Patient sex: M
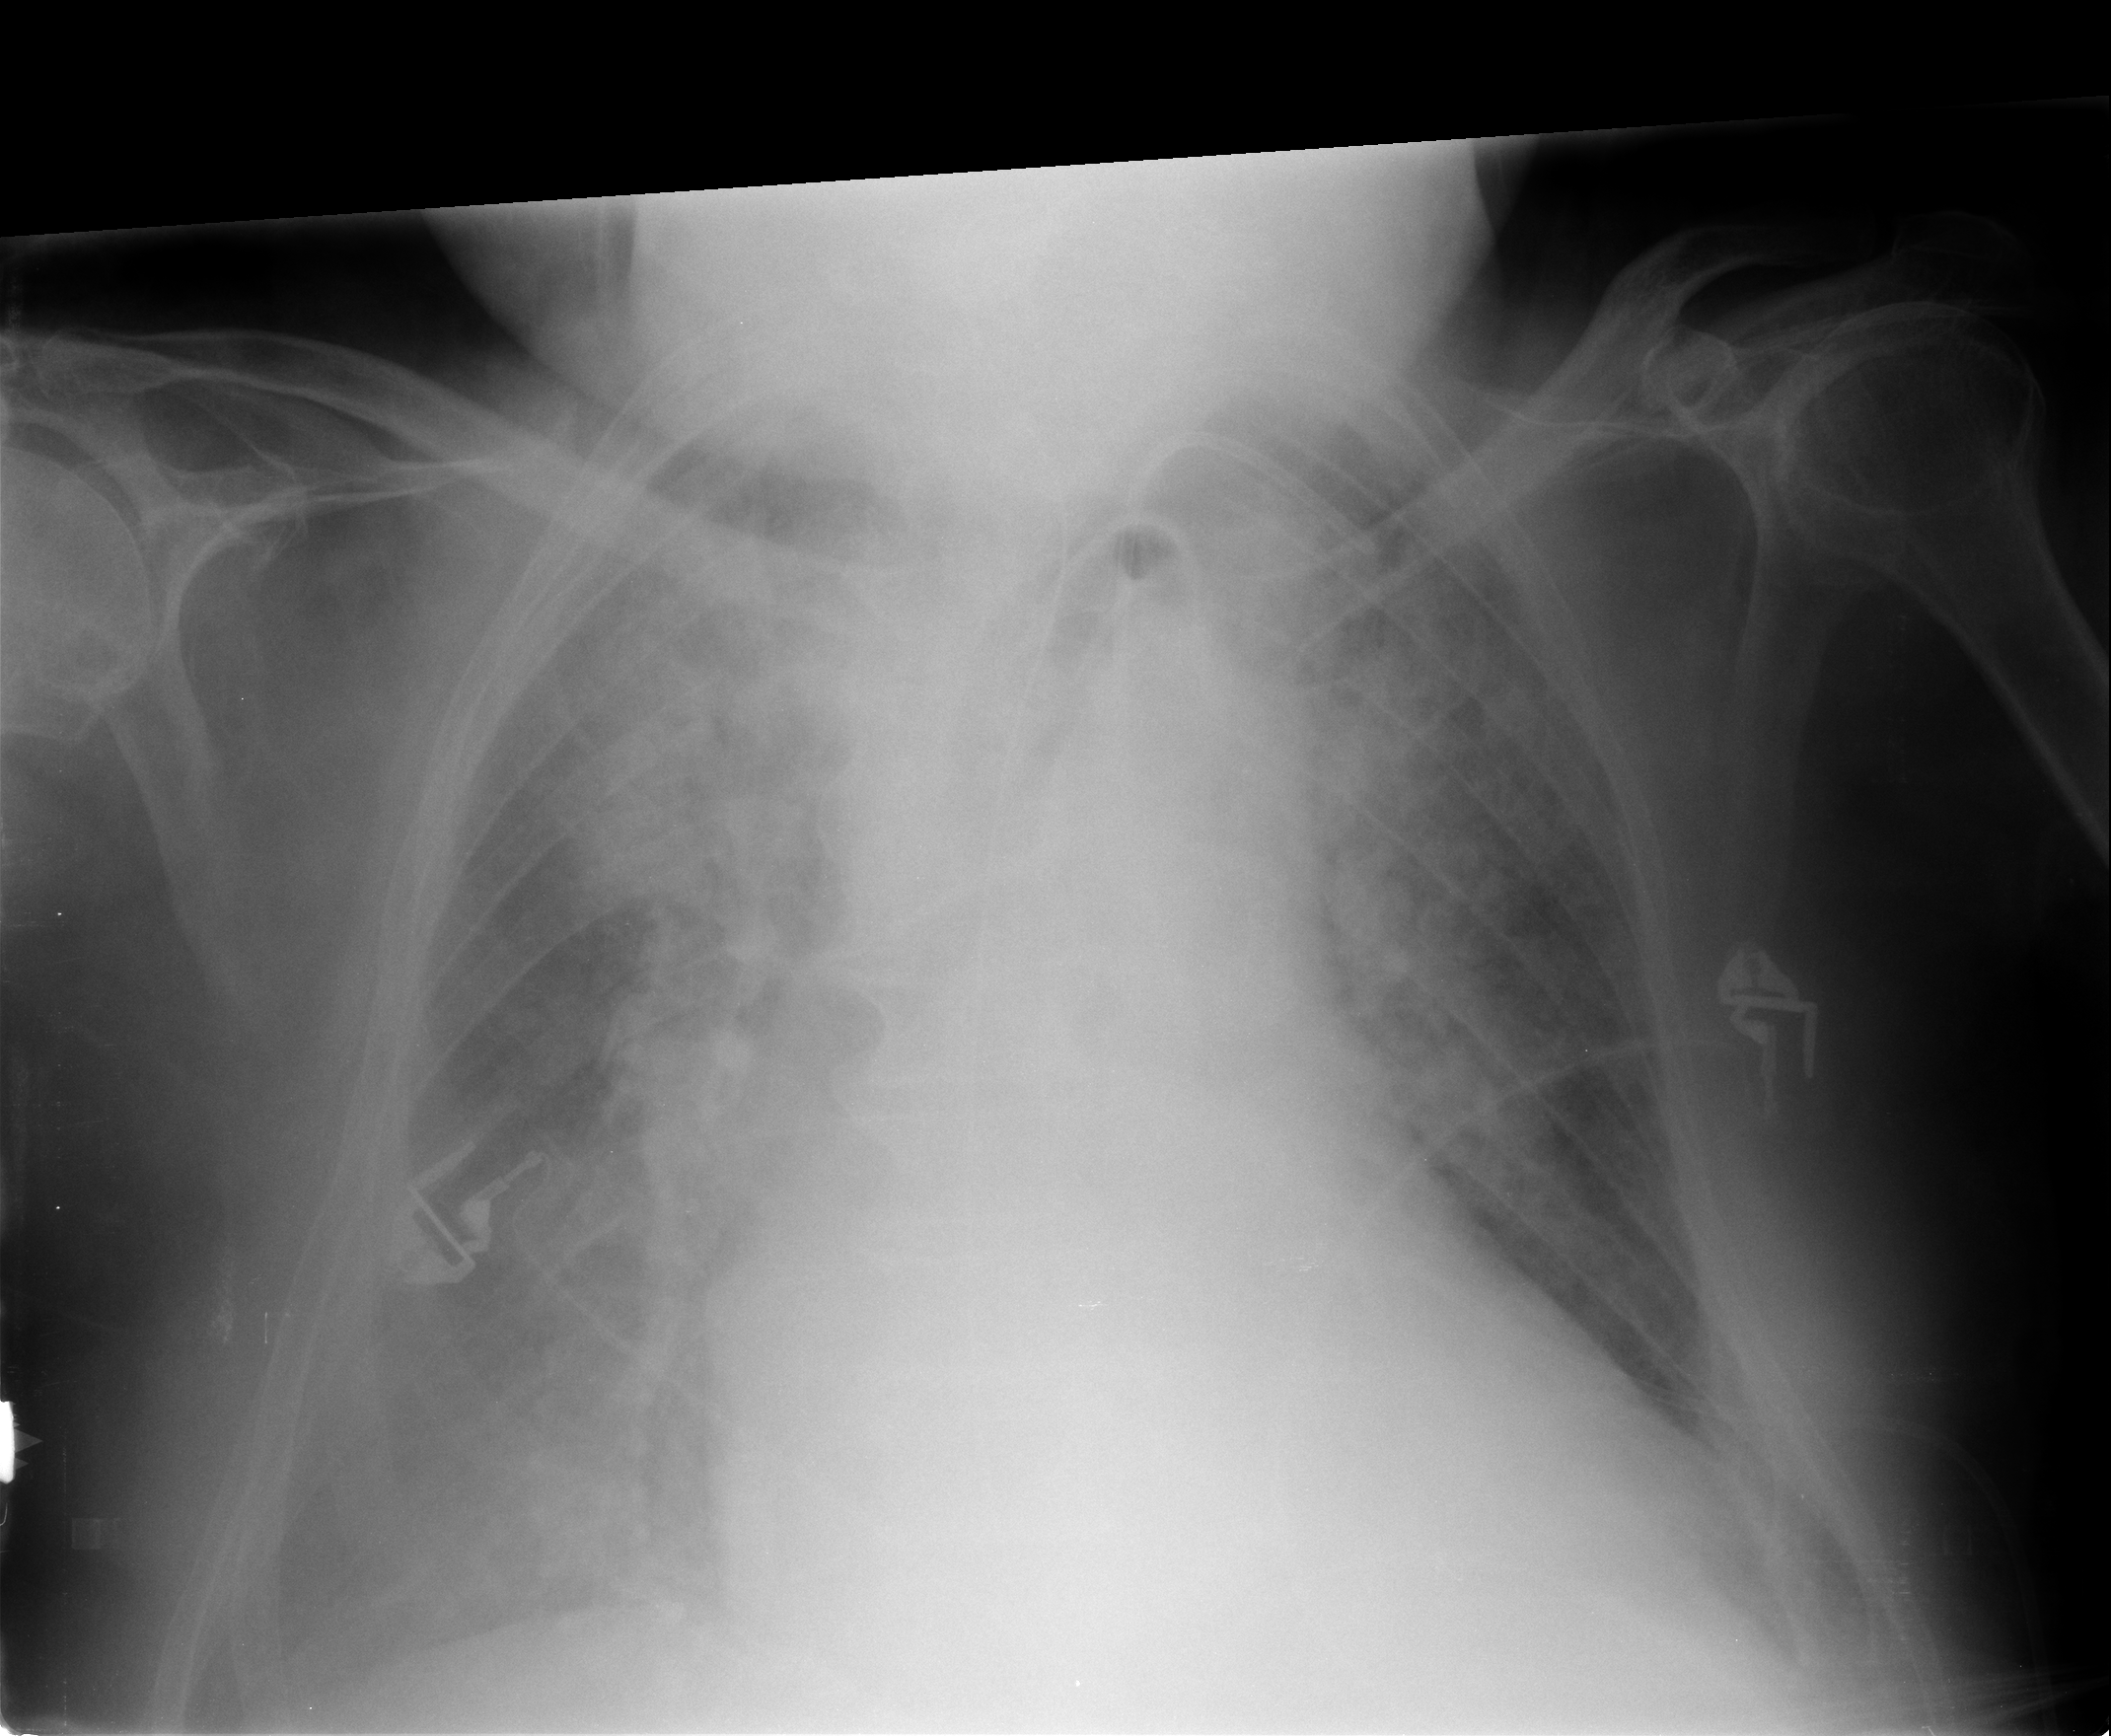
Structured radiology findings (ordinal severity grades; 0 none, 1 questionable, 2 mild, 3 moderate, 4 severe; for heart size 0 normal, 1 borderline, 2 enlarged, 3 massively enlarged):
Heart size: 2
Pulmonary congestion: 0
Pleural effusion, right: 0
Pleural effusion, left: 1
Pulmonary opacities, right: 3
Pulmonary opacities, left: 3
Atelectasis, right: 2
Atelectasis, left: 2